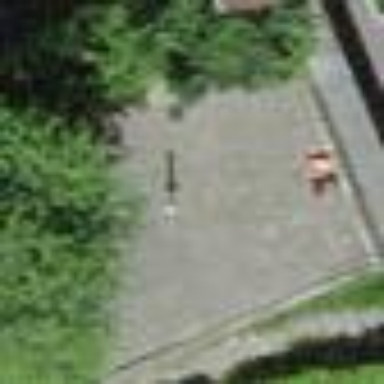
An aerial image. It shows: Garage.